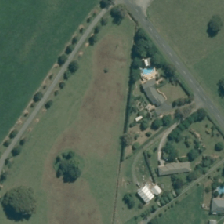
Land cover: high_producing_grassland